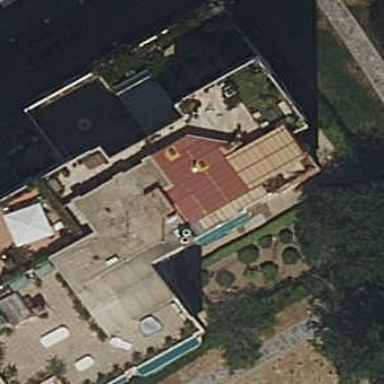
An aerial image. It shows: Building designated for swimming.